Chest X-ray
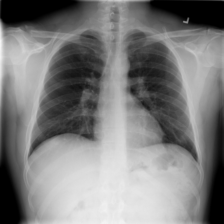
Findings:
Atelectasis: negative
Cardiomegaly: negative
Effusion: negative
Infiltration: negative
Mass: negative
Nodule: negative
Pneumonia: negative
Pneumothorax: negative
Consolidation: negative
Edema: negative
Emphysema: negative
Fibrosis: negative
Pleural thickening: negative
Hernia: negative